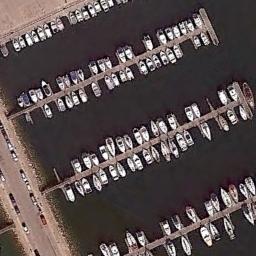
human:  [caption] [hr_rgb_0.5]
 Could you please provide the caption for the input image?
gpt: The harbor has lots of neatly docked boats and the color of the waters is green .

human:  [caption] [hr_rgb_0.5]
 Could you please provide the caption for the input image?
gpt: Many yachts are neatly arranged on the sea side of the harbor .

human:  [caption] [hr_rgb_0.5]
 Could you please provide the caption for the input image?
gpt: There are many cars on the road beside the harbor .

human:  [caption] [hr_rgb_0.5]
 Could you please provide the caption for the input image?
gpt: There are many ships in the harbor .

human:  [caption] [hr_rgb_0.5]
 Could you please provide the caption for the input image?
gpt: There are many ships docked neatly at the harbor .